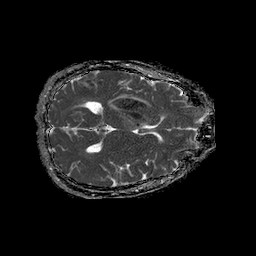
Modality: ADC
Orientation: axial
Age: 51
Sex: female
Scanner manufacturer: philips
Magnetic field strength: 1.5 T
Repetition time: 4.6 s
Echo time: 0.09059 s